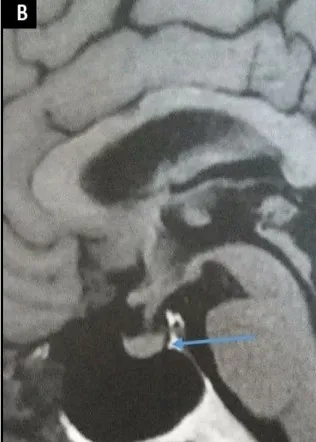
The loss of hyperintense signal on sagittal T1 weighted image.
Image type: radiology (mri)